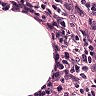
Metastatic tissue present: no